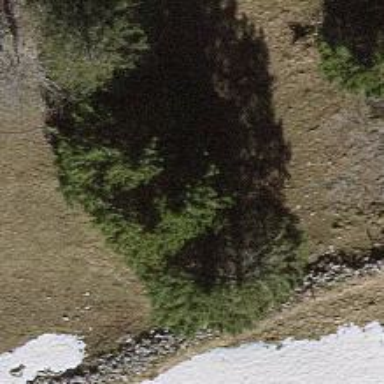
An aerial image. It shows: Single tag "natural: tree."